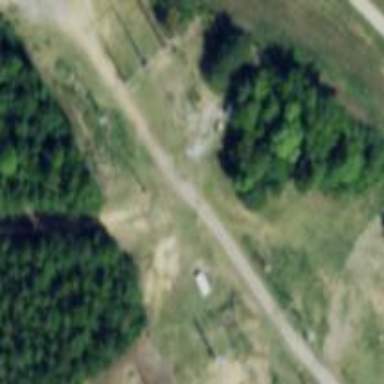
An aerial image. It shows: Power pole.